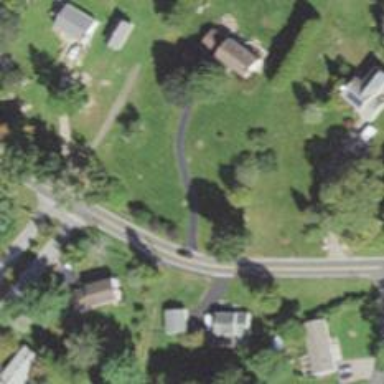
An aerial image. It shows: Driveway.